Aerial crown-view tile of a tropical tree (Barro Colorado Island, Panama), acquired 20241014:
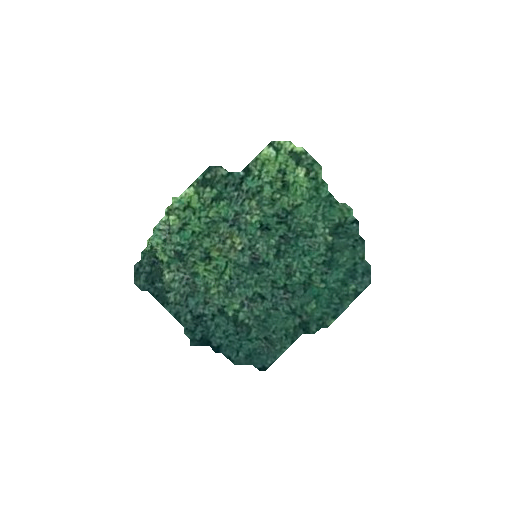
Species: Dendropanax arboreus
GBIF accepted scientific name: Dendropanax arboreus
Crown area: 53.358 m²